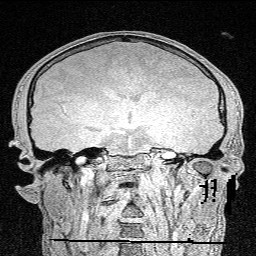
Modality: FLASH
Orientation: sagittal
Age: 26
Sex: male